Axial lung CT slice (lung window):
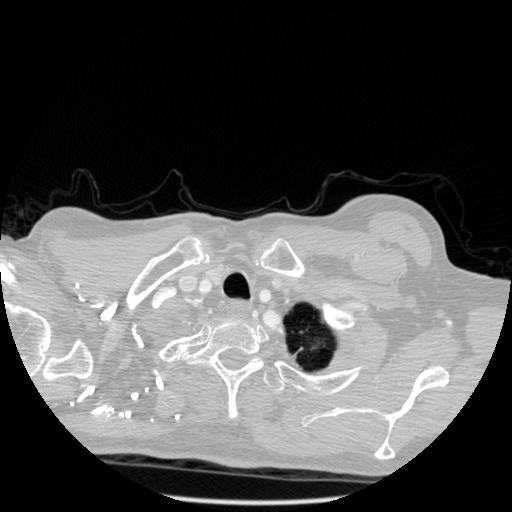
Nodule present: no